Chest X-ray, AP view. Patient: 55 years old, sex F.
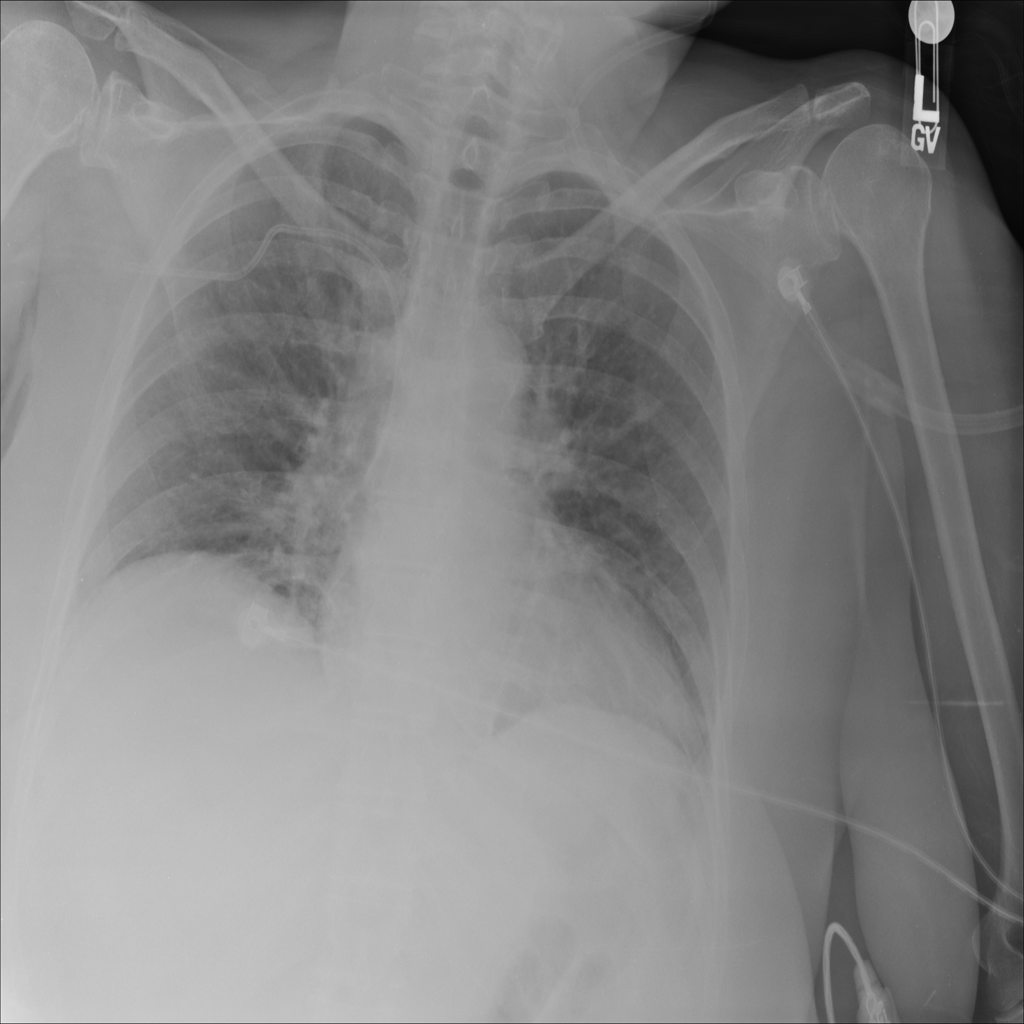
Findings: No Finding